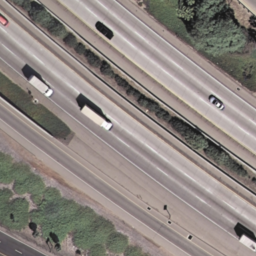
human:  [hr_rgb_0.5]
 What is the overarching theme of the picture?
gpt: freeway